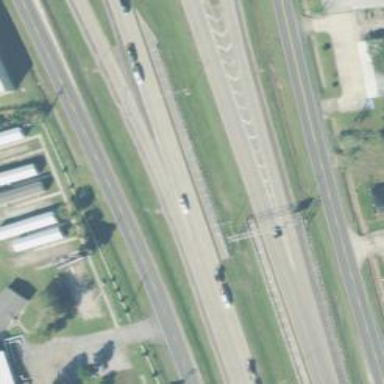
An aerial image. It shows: Motorway.